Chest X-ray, PA view. Patient: 49 years old, sex F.
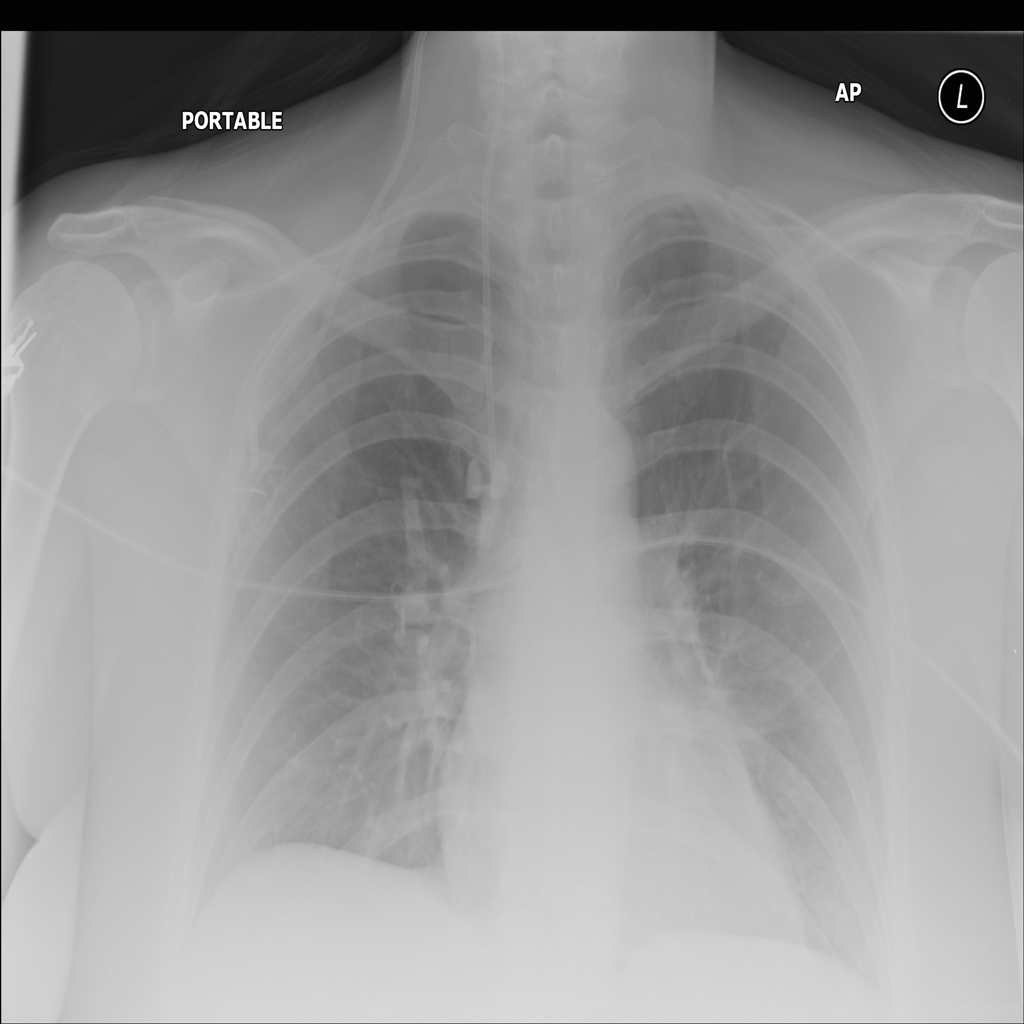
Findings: No Finding